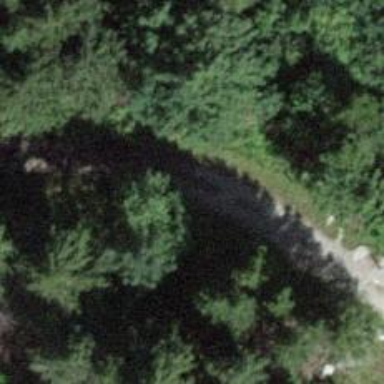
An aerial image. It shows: Gravel track with grade 3 tracktype.